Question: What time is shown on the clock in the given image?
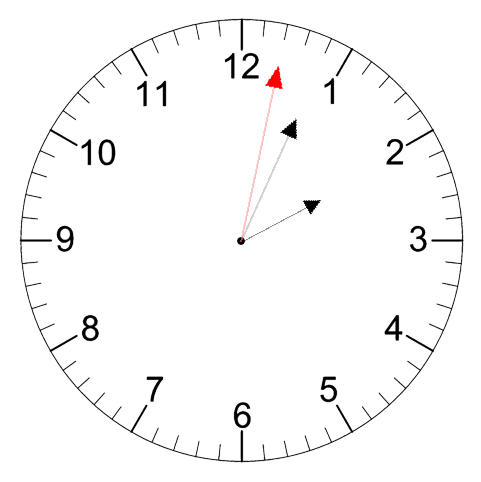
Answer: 02:04:02